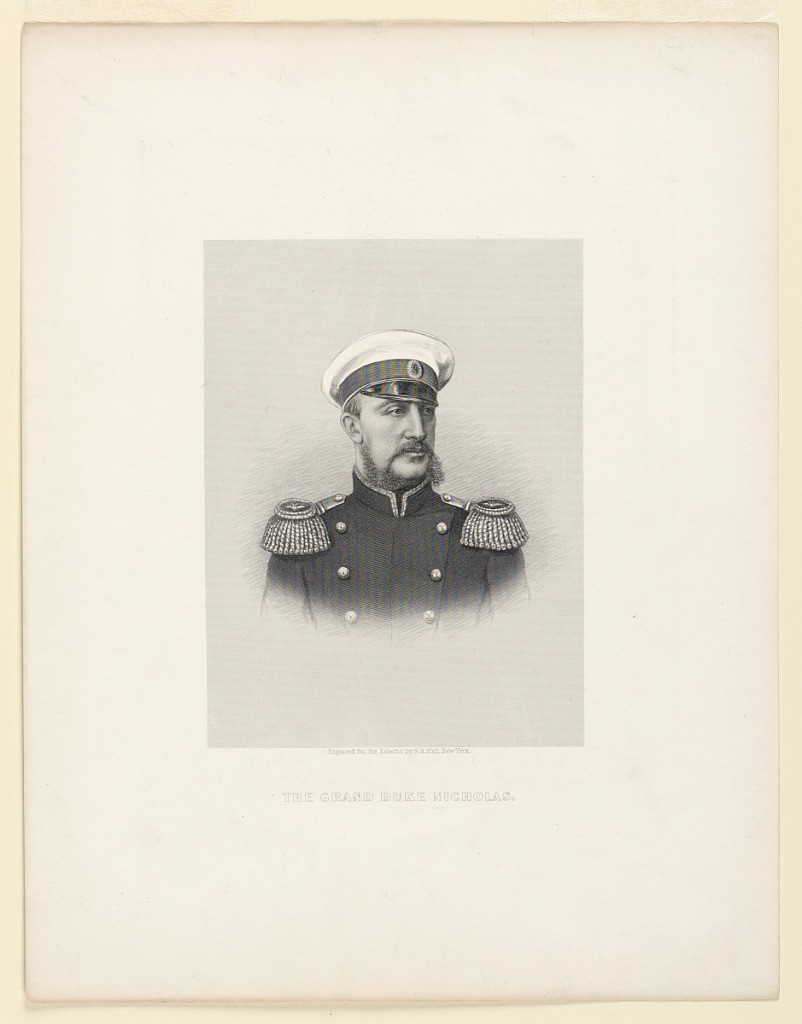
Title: Portrait of Nicholas Romanov, Grand Duke of Russia
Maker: G. R. Hall
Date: ca. 1840-1850
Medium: Steel engraving on paper
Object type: Print
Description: Bust length portrait of Nicholas Romanov, Grand Duke of Russia (1856-1929), shown in naval uniform, facing frontally, his gaze directed slightly to the right.